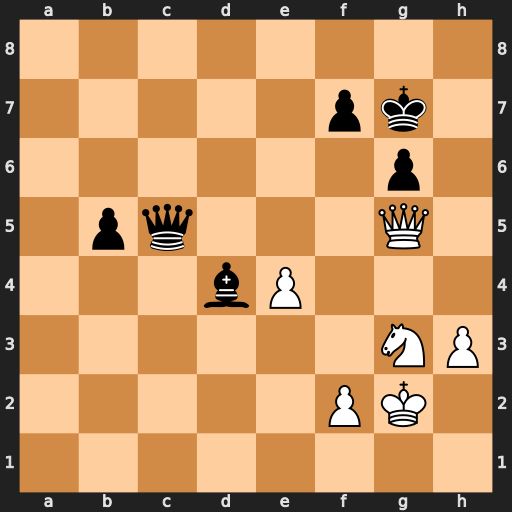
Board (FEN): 8/5pk1/6p1/1pq3Q1/3bP3/6NP/5PK1/8
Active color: w
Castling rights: -
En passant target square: -
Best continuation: Nf5+ Kg8 Qd8+